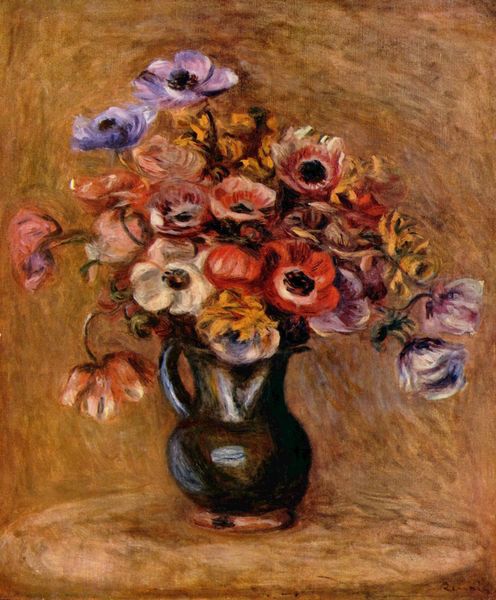
Titel: Stilleben mit Anemonen
Künstler: Pierre Auguste Renoir
Standort: New York (New York)
Institution: Paul Rosenberg & Co.
Schlagwörter: blau, blätter, dunkel, gemälde, kopf, schatten, wasser, weiß, gelb, grün, impressionismus, ocker, blume, blumen, braun, bunt, grau, hell, hintergrund, holz, kreide, köpfe, licht, orange, pastell, raum, renoir, schwarz, tisch, zeichnung, blüte, blüten, rose, rosen, rot, beige, malerei, wand, innenraum, tischdecke, öl, spiegelung, pastos, innen, blatt, rosa, rund, henkel, kanne, keramik, krug, stilleben, stillleben, ton, vase, blumenvase, moderne, lila, schattierung, violett, sepia, material, tulpen, duktus, glanz, glänzen, strauss, flieder, reflexion, blumenstrauss, blütenblätter, pink, stiel, tulpe, gefäß, hängen, offen, motiv, blumenstillleben, mohn, stengel, mohnblumen, stängel, pinselstrich, üppig, schnauze, lichtreflex, reflex, narzisse, geöffnet, brau, klatschmohn, tonkrug, blumenstück, ausguss, ölkreide, anemonen, risch, osterglocke, dunekl, moderene, mohnblume, runder tisch, alraunen, anemonenstrauß, hintergrundsfarbe, schattierrung, schattierrungen, volet, arnika